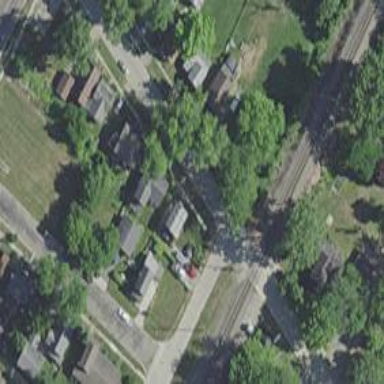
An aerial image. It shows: Residential road with sidewalk on the left side.